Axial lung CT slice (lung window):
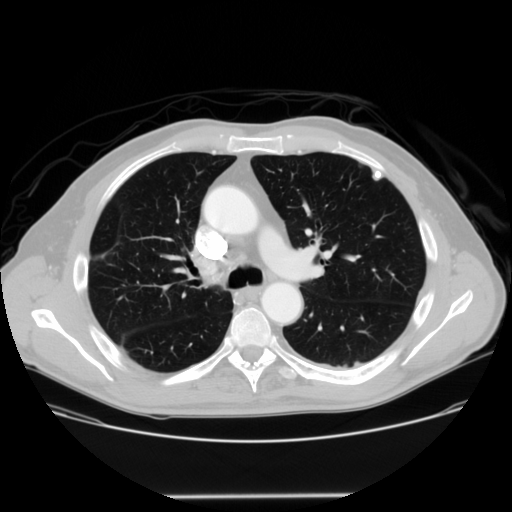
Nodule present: no